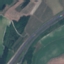
Land use / land cover: Highway